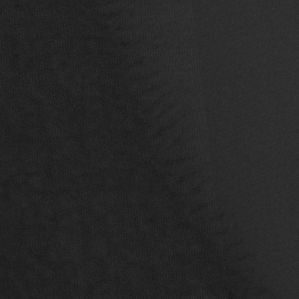
Label: non_frost